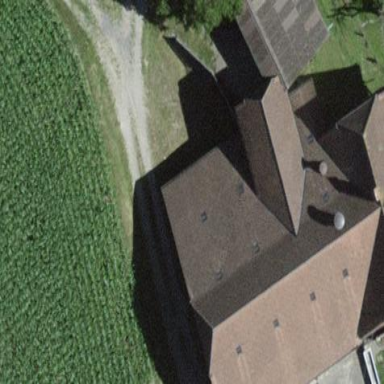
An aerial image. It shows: Farm building.